Question: I'm newbie in Xamarin. I'm creating a simple application with Xamarin. I have a table view in my layout. Each row of table view displays a modal window. For example the first row is used to get the full name of the user. I want to display the modal window shown (rightside) in the given figure.
I have created a Layout for the same as given below
'''
<LinearLayout xmlns:android="http://schemas.android.com/apk/res/android"
android:orientation="vertical"
android:layout_width="fill_parent"
android:layout_height="fill_parent"
android:background="#ffffff"
android:minWidth="25px"
android:minHeight="25px">
<EditText
android:inputType="textPersonName"
android:layout_width="200dp"
android:layout_height="55px"
android:id="@+id/txtFirstName"
android:ellipsize="none"
android:gravity="fill_horizontal"
android:hint="First Name"
android:height="55dp"
android:layout_marginTop="100dp"
android:layout_gravity="center_horizontal"
android:textColor="#000000" />
<EditText
android:inputType="textPersonName"
android:layout_width="200dp"
android:layout_height="55px"
android:id="@+id/txtLastName"
android:ellipsize="none"
android:gravity="fill_horizontal"
android:hint="Last Name"
android:height="55dp"
android:layout_marginTop="25dp"
android:layout_gravity="center_horizontal"
android:textColor="#000000" />
<RelativeLayout
android:orientation="vertical"
android:layout_width="fill_parent"
android:layout_height="wrap_content"
android:background="#ffffff"
android:minWidth="25px"
android:minHeight="25px"
android:layout_marginTop="25dp">
<Button
android:text="Save"
android:layout_width="100dp"
android:layout_height="55px"
android:id="@+id/btnSave"
android:gravity="center"
android:layout_gravity="center_horizontal"
android:layout_marginTop="0dp"
android:textColor="#000"
android:layout_marginLeft="165dp" />
</RelativeLayout>
</LinearLayout>
'''
And my code to display popup
'''
tblrName.Click += delegate
{
//Want to display the modal window here.
};
'''
I tried to set the layout using 'setContentView()' but it opens a new window while I want to display the modal window in same screen itself.
Can anybody help me to achieve this?
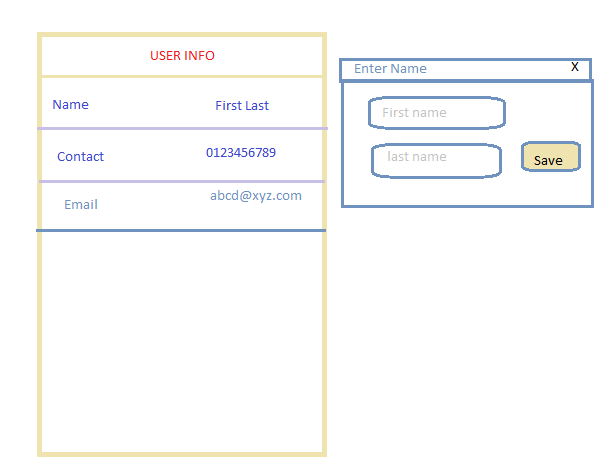
Answer: Use <URL>.
In your click event, try this:
'''
var alert = new AlertDialog.Builder(this);
alert.SetView(LayoutInflater.Inflate(Resource.Layout.Modal, null));
alert.Create().Show();
'''
To get values from 'AlertDialog', you could keep a reference to the 'EditText' . And then, in your Save button click event, simply call 'EditText.Text' to get the value.